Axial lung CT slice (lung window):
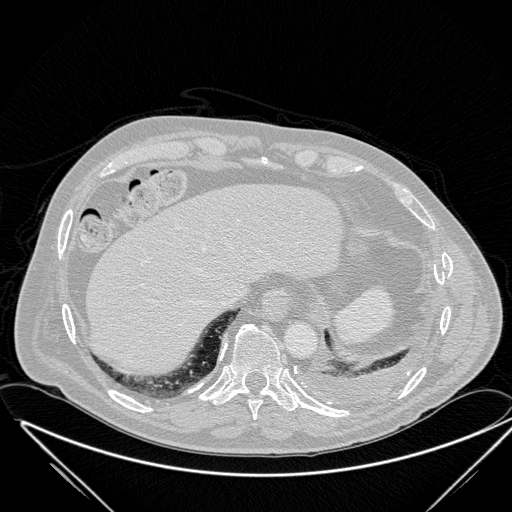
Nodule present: no